Question: I'm trying to run a simple CART style mixed effects model using the REEMtree. I don't understand why it keeps throwing the error:
> "Error: Length of logical index vector must be 1 or 1 (the number of
columns), not 120"
Here is the sample data:
'''
structure(list(avg_ipt = c(14, 8.666666667, 30, 3.857142857,
2.153846154, 2.363636364, 2.071428571, 2.25, 1.636363636, 14,
13.5, 30, 30, 12.5, 30, 30, 2.636363636, 1.588235294, 0.769230769,
2.25, 2.416666667, 1.866666667, 6.5, 30, 14, 14, 14, 9, 3, 1.260869565,
0.965517241, 1.588235294, 1.125, 14, 12, 30, 9.5, 13.5, 9.333333333,
2.5, 2.5, 1.45, 1.6875, 1.666666667, 2.5, 9.333333333, 9.333333333,
30, 12.5, 13.5, 9.333333333, 13, 3.222222222, 1.333333333, 2.444444444,
2.5, 3.714285714, 14, 14, 30, 30, 5.5, 30, 30, 30, 30, 30, 30,
12, 9.5, 30, 10.5, 30, 30, 30, 30, 10, 30, 30, 8, 1, 30, 30,
10, 30, 8.5, 30, 30, 6, 30, 30, 12.5, 30, 30, 30, 30, 30, 30,
30, 30, 30, 30, 30, 30, 30, 30, 30, 30, 30, 30, 30, 30, 30, 30,
30, 30, 30, 30, 30, 30), monthly_expense = c(2234.77, 6434, 0,
170.2, 461.16, 1971.64, 918.45, 1280.06, 2584.93, 5676.95, 1350,
0, 0, 6710.41, 0, 0, 692.01, 2521.26, 3481.25, 535.32, 195.45,
22818.28, 1402.32, 0, 2232.17, 2232.17, 2683.57, 37.13, 525.54,
2695.45, 4178.1, 1979.42, 1348.62, 5956.95, 1350, 0, 2325, 2325,
2676.5, 166.41, 1084.69, 3594.95, 1291.39, 663.01, 610.77, 6014.49,
2929.56, 0, 2161.25, 2161.25, 8995, 70.49, 1978.14, 2361.29,
306.35, 994.91, 385.73, 5974.42, 2270.63, 0, 0, 239.04, 0, 0,
0, 0, 0, 0, 183.46, 72.89, 0, 182.93, 0, 0, 0, 0, 523.91, 0,
0, 239.54, 108.63, 0, 0, 192.21, 0, 30.03, 0, 0, 46.12, 0, 0,
177.64, 0, 0, 0, 0, 0, 0, 0, 0, 0, 0, 0, 0, 0, 0, 0, 0, 0, 0,
0, 0, 0, 0, 0, 0, 0, 0, 0, 0), time.period = c(1L, 2L, 3L, 4L,
5L, 6L, 7L, 8L, 9L, 10L, 11L, 12L, 13L, 14L, 15L, 16L, 17L, 18L,
19L, 20L, 21L, 22L, 23L, 24L, 25L, 26L, 27L, 28L, 29L, 30L, 31L,
32L, 33L, 34L, 35L, 36L, 37L, 38L, 39L, 40L, 41L, 42L, 43L, 44L,
45L, 46L, 47L, 48L, 49L, 50L, 51L, 52L, 53L, 54L, 55L, 56L, 57L,
58L, 59L, 60L, 1L, 2L, 3L, 4L, 5L, 6L, 7L, 8L, 9L, 10L, 11L,
12L, 13L, 14L, 15L, 16L, 17L, 18L, 19L, 20L, 21L, 22L, 23L, 24L,
25L, 26L, 27L, 28L, 29L, 30L, 31L, 32L, 33L, 34L, 35L, 36L, 37L,
38L, 39L, 40L, 41L, 42L, 43L, 44L, 45L, 46L, 47L, 48L, 49L, 50L,
51L, 52L, 53L, 54L, 55L, 56L, 57L, 58L, 59L, 60L), id = structure(c(1L,
1L, 1L, 1L, 1L, 1L, 1L, 1L, 1L, 1L, 1L, 1L, 1L, 1L, 1L, 1L, 1L,
1L, 1L, 1L, 1L, 1L, 1L, 1L, 1L, 1L, 1L, 1L, 1L, 1L, 1L, 1L, 1L,
1L, 1L, 1L, 1L, 1L, 1L, 1L, 1L, 1L, 1L, 1L, 1L, 1L, 1L, 1L, 1L,
1L, 1L, 1L, 1L, 1L, 1L, 1L, 1L, 1L, 1L, 1L, 2L, 2L, 2L, 2L, 2L,
2L, 2L, 2L, 2L, 2L, 2L, 2L, 2L, 2L, 2L, 2L, 2L, 2L, 2L, 2L, 2L,
2L, 2L, 2L, 2L, 2L, 2L, 2L, 2L, 2L, 2L, 2L, 2L, 2L, 2L, 2L, 2L,
2L, 2L, 2L, 2L, 2L, 2L, 2L, 2L, 2L, 2L, 2L, 2L, 2L, 2L, 2L, 2L,
2L, 2L, 2L, 2L, 2L, 2L, 2L), .Label = c("1", "2", "3", "4", "5",
"6", "7", "8", "9", "10", "11", "12", "13", "14", "15", "16",
"17", "18", "19", "20", "21", "22", "23", "24", "25", "26", "27",
"28", "29", "30", "31", "32", "33", "34", "35", "36", "37", "38",
"39", "40", "41", "42", "43", "44", "45", "46", "47", "48", "49",
"50", "51", "52", "53", "54", "55", "56", "57", "58", "59", "60",
"61", "62", "63", "64", "65", "66", "67", "68", "69", "70", "71",
"72", "73", "74", "75", "76", "77", "78", "79", "80", "81", "82",
"83", "84", "85", "86", "87", "88", "89", "90", "91", "92", "93",
"94", "95", "96", "97", "98", "99", "100"), class = "factor")), row.names = c(NA,
-120L), class = c("tbl_df", "tbl", "data.frame"))
'''
and the code:
'''
library(REEMtree)
model <- REEMtree(monthly_expense ~ avg_ipt, data = sample_df, random =~1|id)
'''
Does anyone know why it's throwing the error?

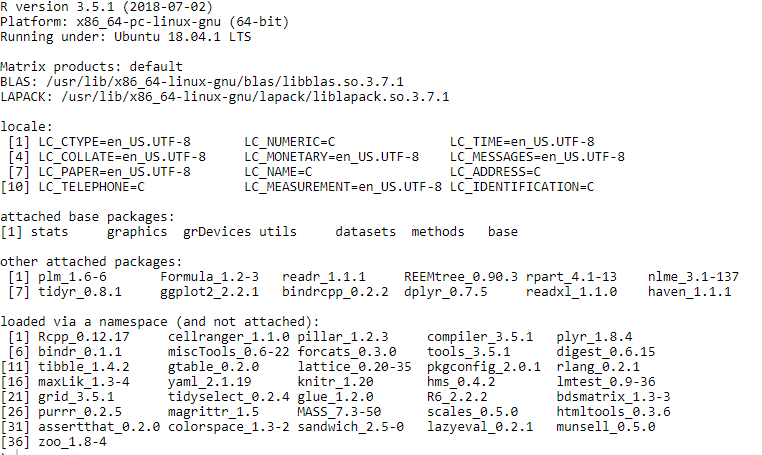
Answer: Make sure that 'sample_df' has the 'data.frame' class, i.e. its S3 class has one element and that is '"data.frame"' -- as opposed to 'c("tbl_df", "tbl", "data.frame")' .
'''
library(REEMtree)
sample_df <- data.frame(sample_df)
model <- REEMtree(monthly_expense ~ avg_ipt, data = sample_df, random =~1|id)
'''
giving:
'''
> model
[1] "*** RE-EM Tree ***"
n= 120
node), split, n, deviance, yval
* denotes terminal node
1) root 120 670354400 1166.627 *
[1] "Estimated covariance matrix of random effects:"
(Intercept)
(Intercept) <PHONE>
[1] "Estimated variance of errors: <PHONE>.50339722"
[1] "Log likelihood: -<PHONE>41"
'''
## Note
The problem arises in REEMtree because of this line which gives a different 'Target' depending on whether data is an ordinary data frame or a 'tbl_df' object (and then later on in the code this difference causes the error).
'''
Target <- data[, toString(TargetName)]
'''
If 'data' is a plain data frame then 'Target' is a plain vector but if 'data' is a 'tbl_df' then 'Target' is one too.
This would fix it:
'''
Target <- data[, toString(TargetName), drop = TRUE]
'''
or as 'toString(TargetName)' can only be scalar:
'''
Target <- data[[toString(TargetName)]]
'''